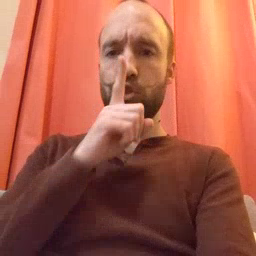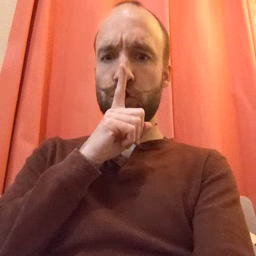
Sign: shhh